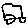
Label: car